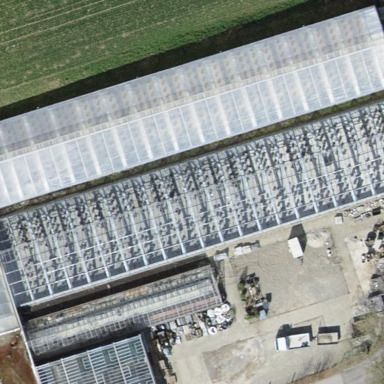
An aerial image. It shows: Greenhouse.